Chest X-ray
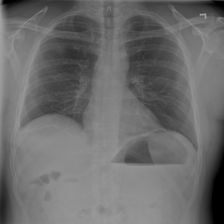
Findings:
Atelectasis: negative
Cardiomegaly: negative
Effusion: negative
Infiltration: negative
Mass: negative
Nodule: negative
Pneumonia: negative
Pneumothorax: negative
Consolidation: negative
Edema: negative
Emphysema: negative
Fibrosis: negative
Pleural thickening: negative
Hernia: negative